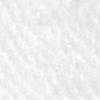
Label: no_change